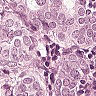
Metastatic tissue present: yes